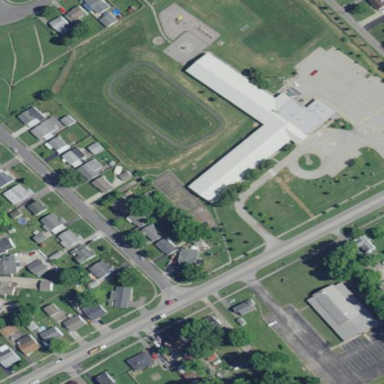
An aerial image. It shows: School building.